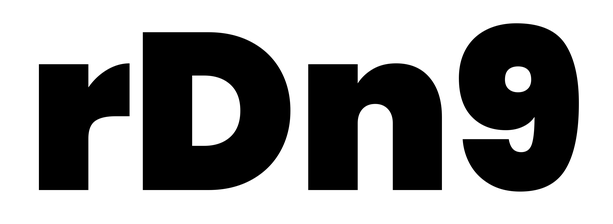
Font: Poppins-Black